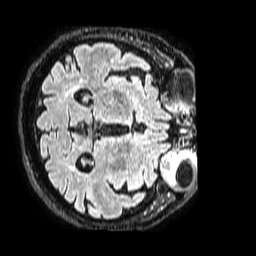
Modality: FLAIR
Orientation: axial
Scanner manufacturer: philips
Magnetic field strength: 1.5 T
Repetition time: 4.8 s
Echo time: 0.3 s